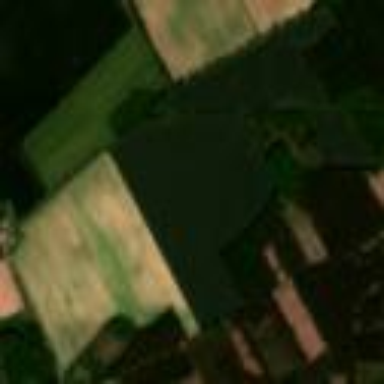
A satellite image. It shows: View of farmland.